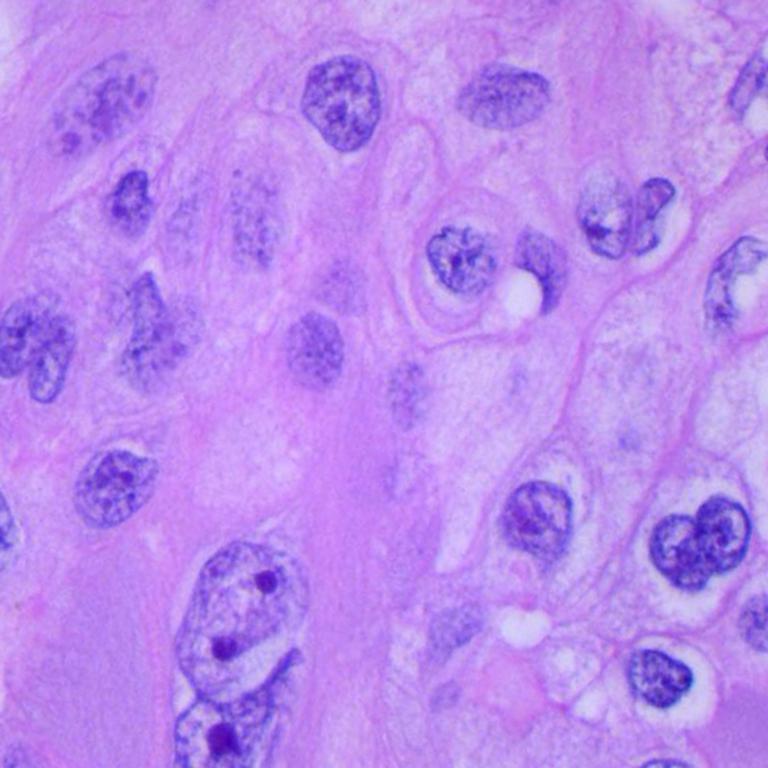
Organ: lung
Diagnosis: squamous carcinomas